Interaction volume radius: 10 \u00c5
Interaction volume height: 45 \u00c5
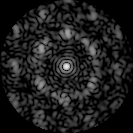
Disorder parameter: 0.6111